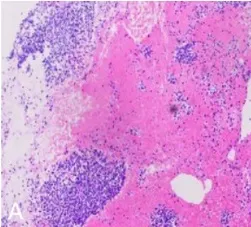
Histopathological examination of the tumor tissue samples showing the fascicles of the spindle cells.
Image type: pathology (h&e)